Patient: sex M, age 48
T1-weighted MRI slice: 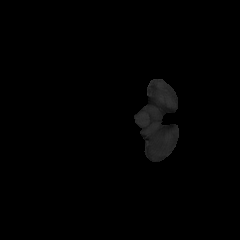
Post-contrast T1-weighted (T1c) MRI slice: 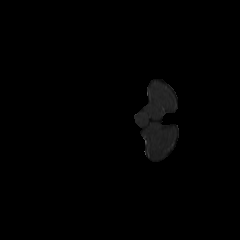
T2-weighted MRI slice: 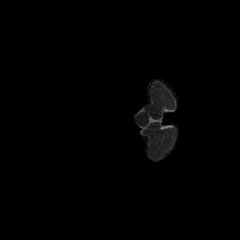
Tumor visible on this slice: no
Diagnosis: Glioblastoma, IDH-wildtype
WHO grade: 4